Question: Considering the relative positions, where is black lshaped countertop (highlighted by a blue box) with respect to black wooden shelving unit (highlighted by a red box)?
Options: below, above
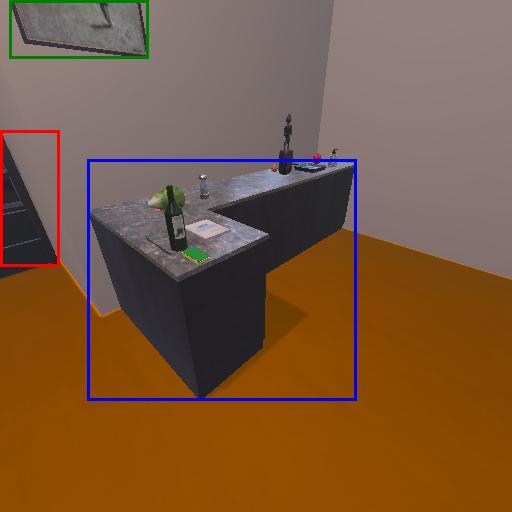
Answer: below